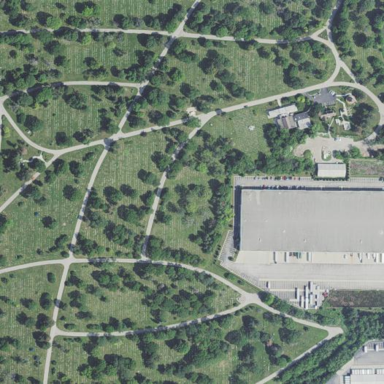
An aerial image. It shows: Cemetery.